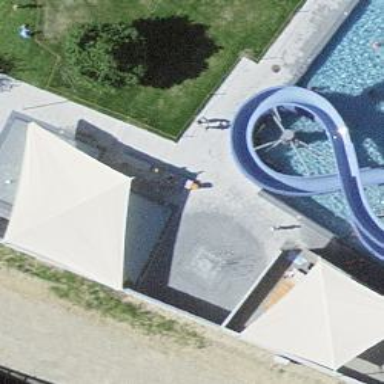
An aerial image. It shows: Blue water slide.